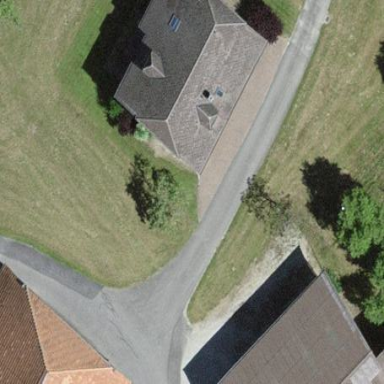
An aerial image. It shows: Residential building with half-hipped roof shape.